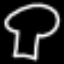
Label: mushroom